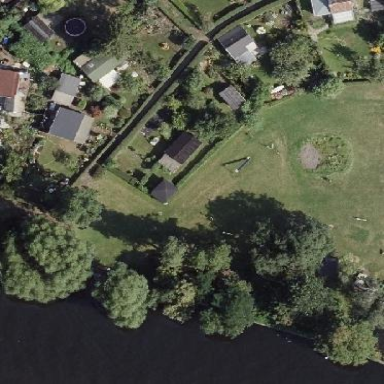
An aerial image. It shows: Plot within allotments.